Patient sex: M
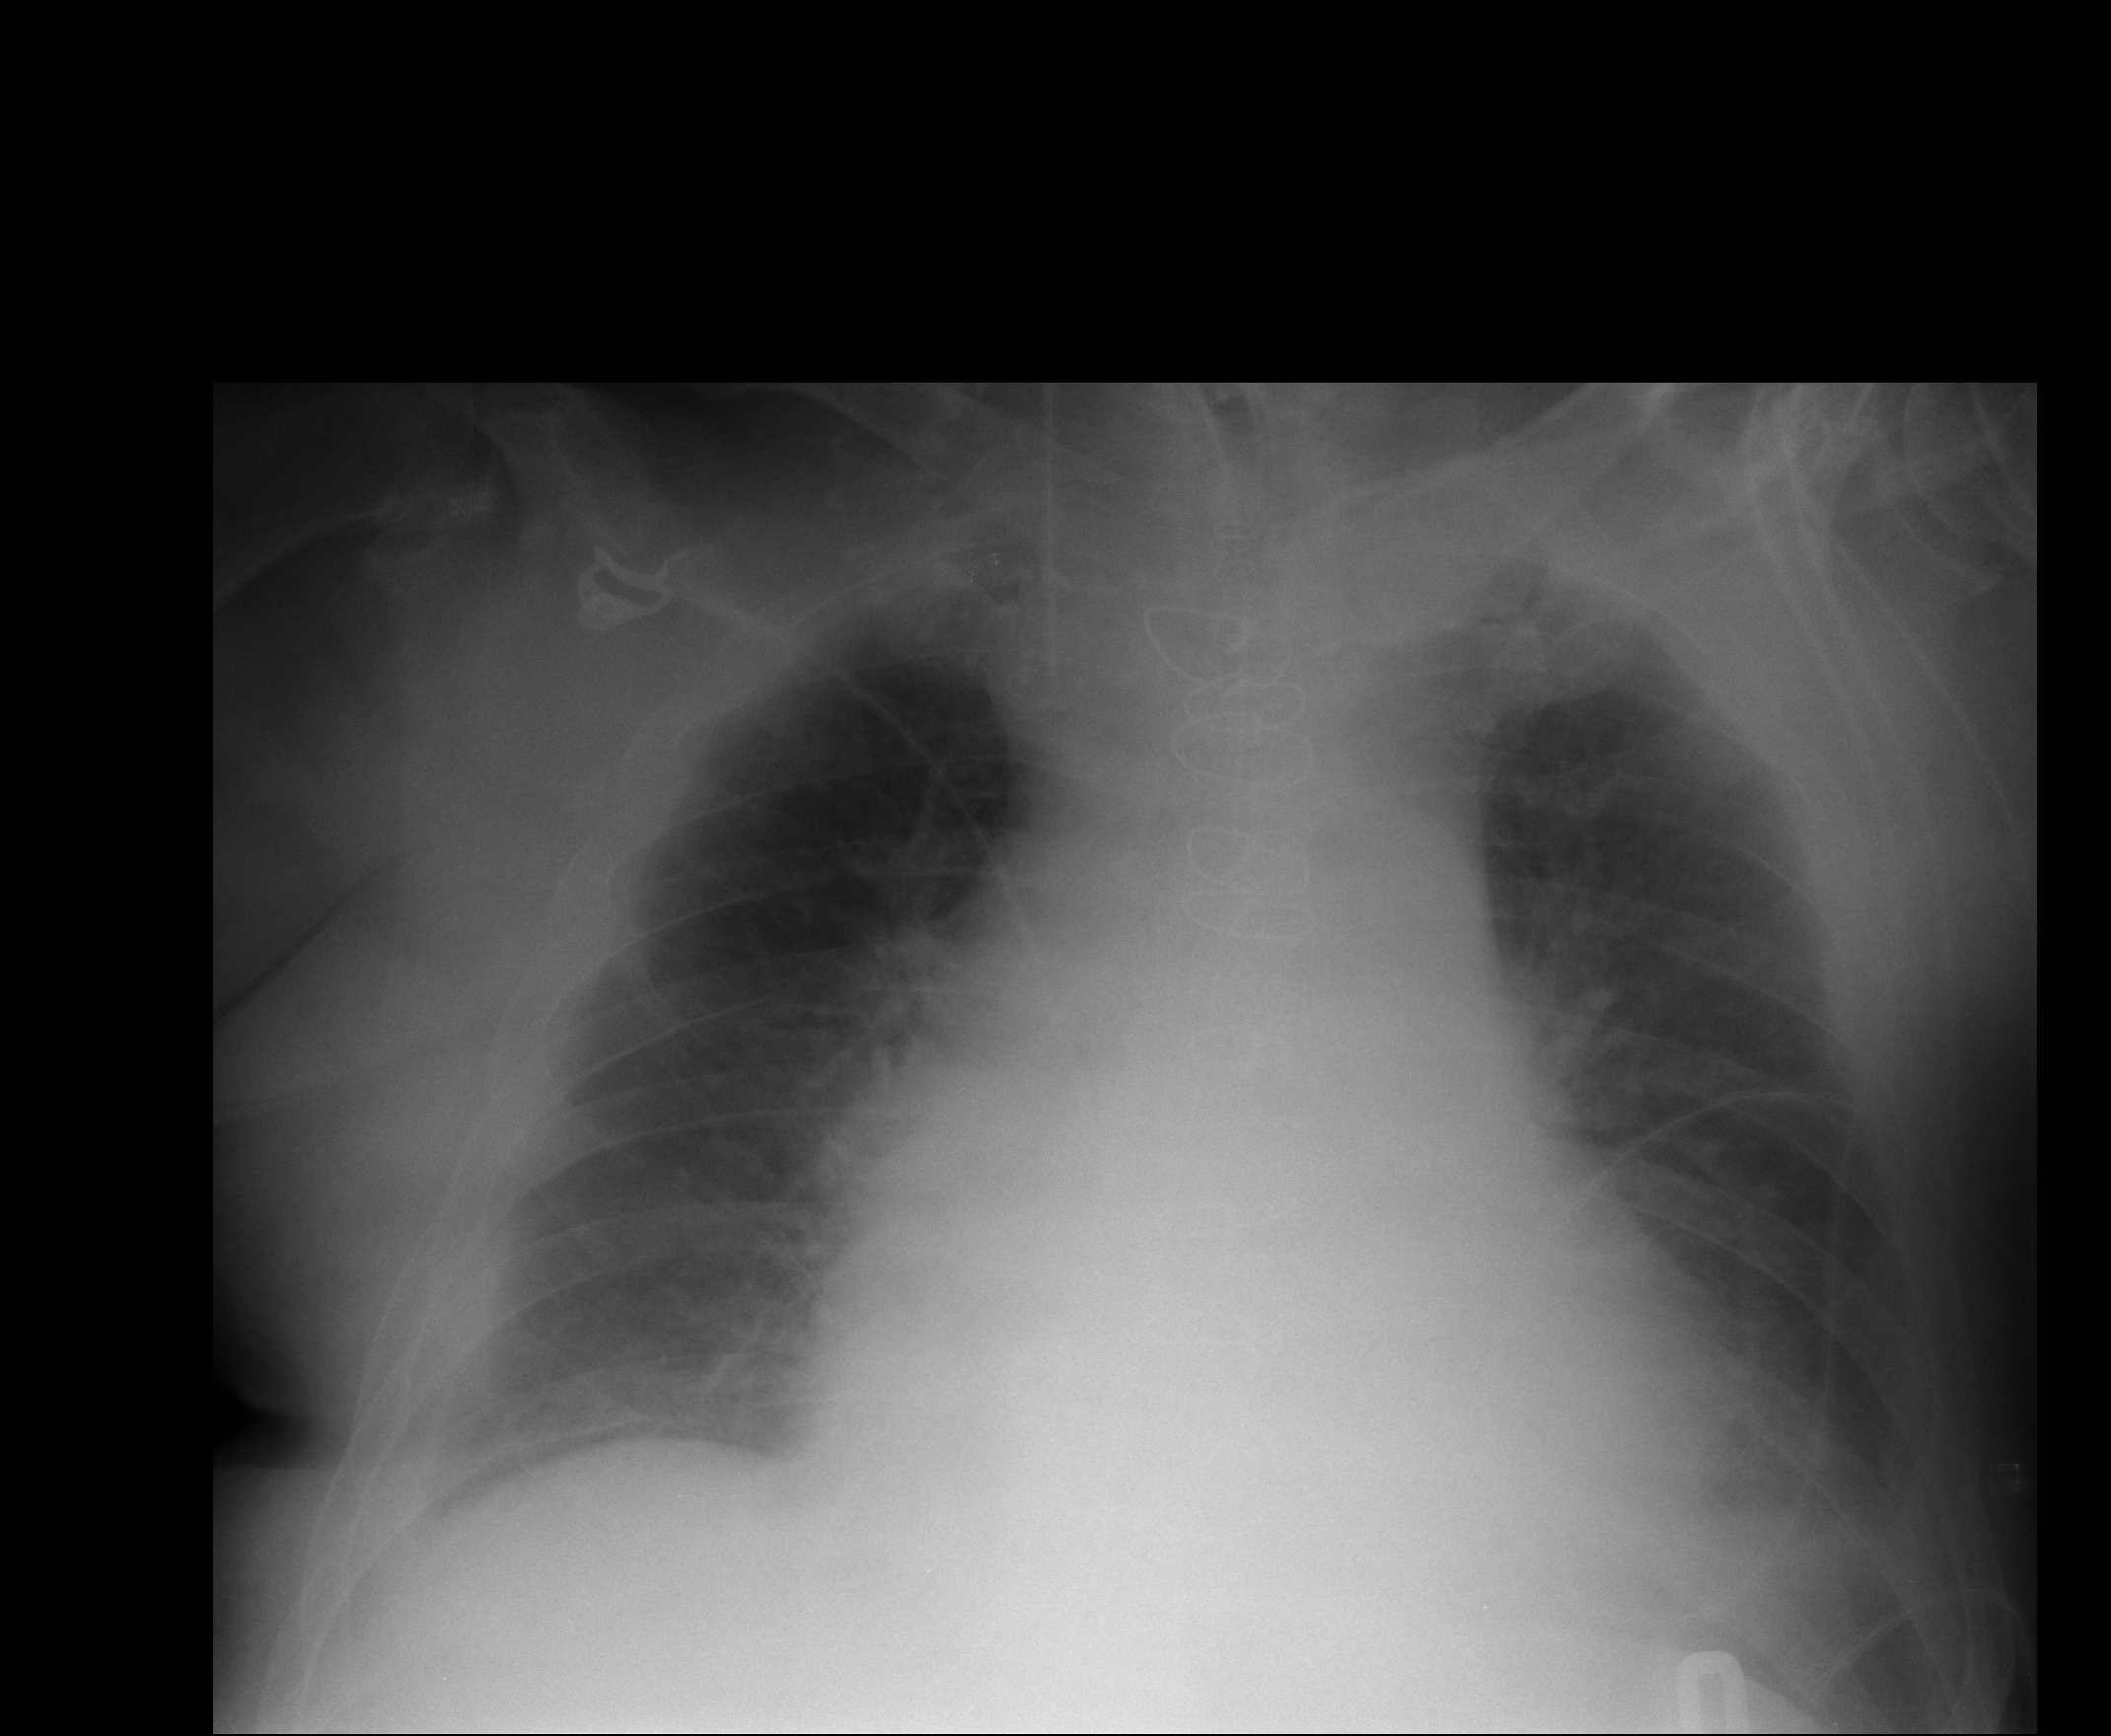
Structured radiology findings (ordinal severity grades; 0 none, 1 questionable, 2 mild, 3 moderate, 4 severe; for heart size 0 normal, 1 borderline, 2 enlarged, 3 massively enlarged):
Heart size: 2
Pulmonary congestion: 1
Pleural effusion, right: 1
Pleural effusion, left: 1
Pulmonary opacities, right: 0
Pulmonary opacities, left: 0
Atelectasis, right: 1
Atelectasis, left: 2